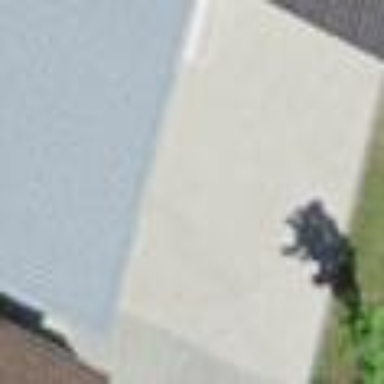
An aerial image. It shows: View of roof of building.